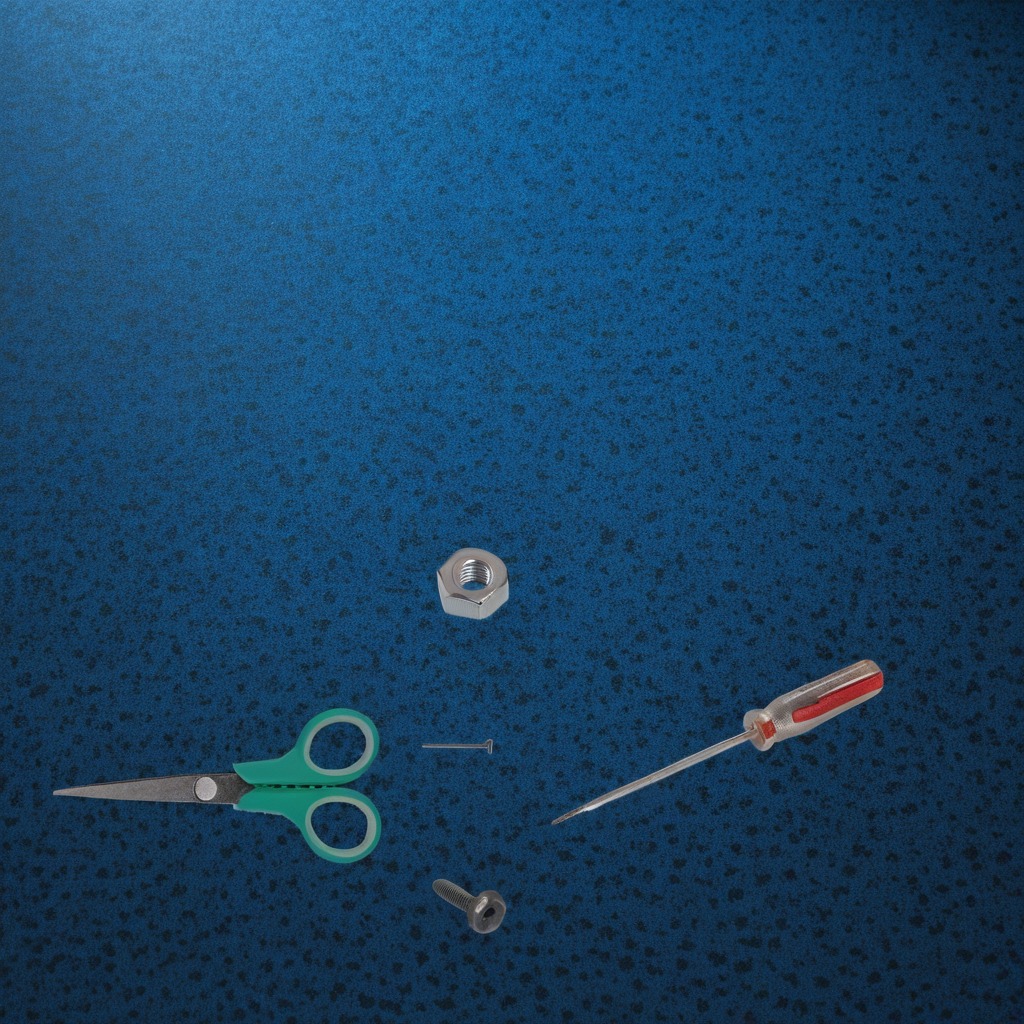
A metal machine screw, an iron nail, a screwdriver, a metal nut, and a pair of scissors are lying on the granite tabletop.